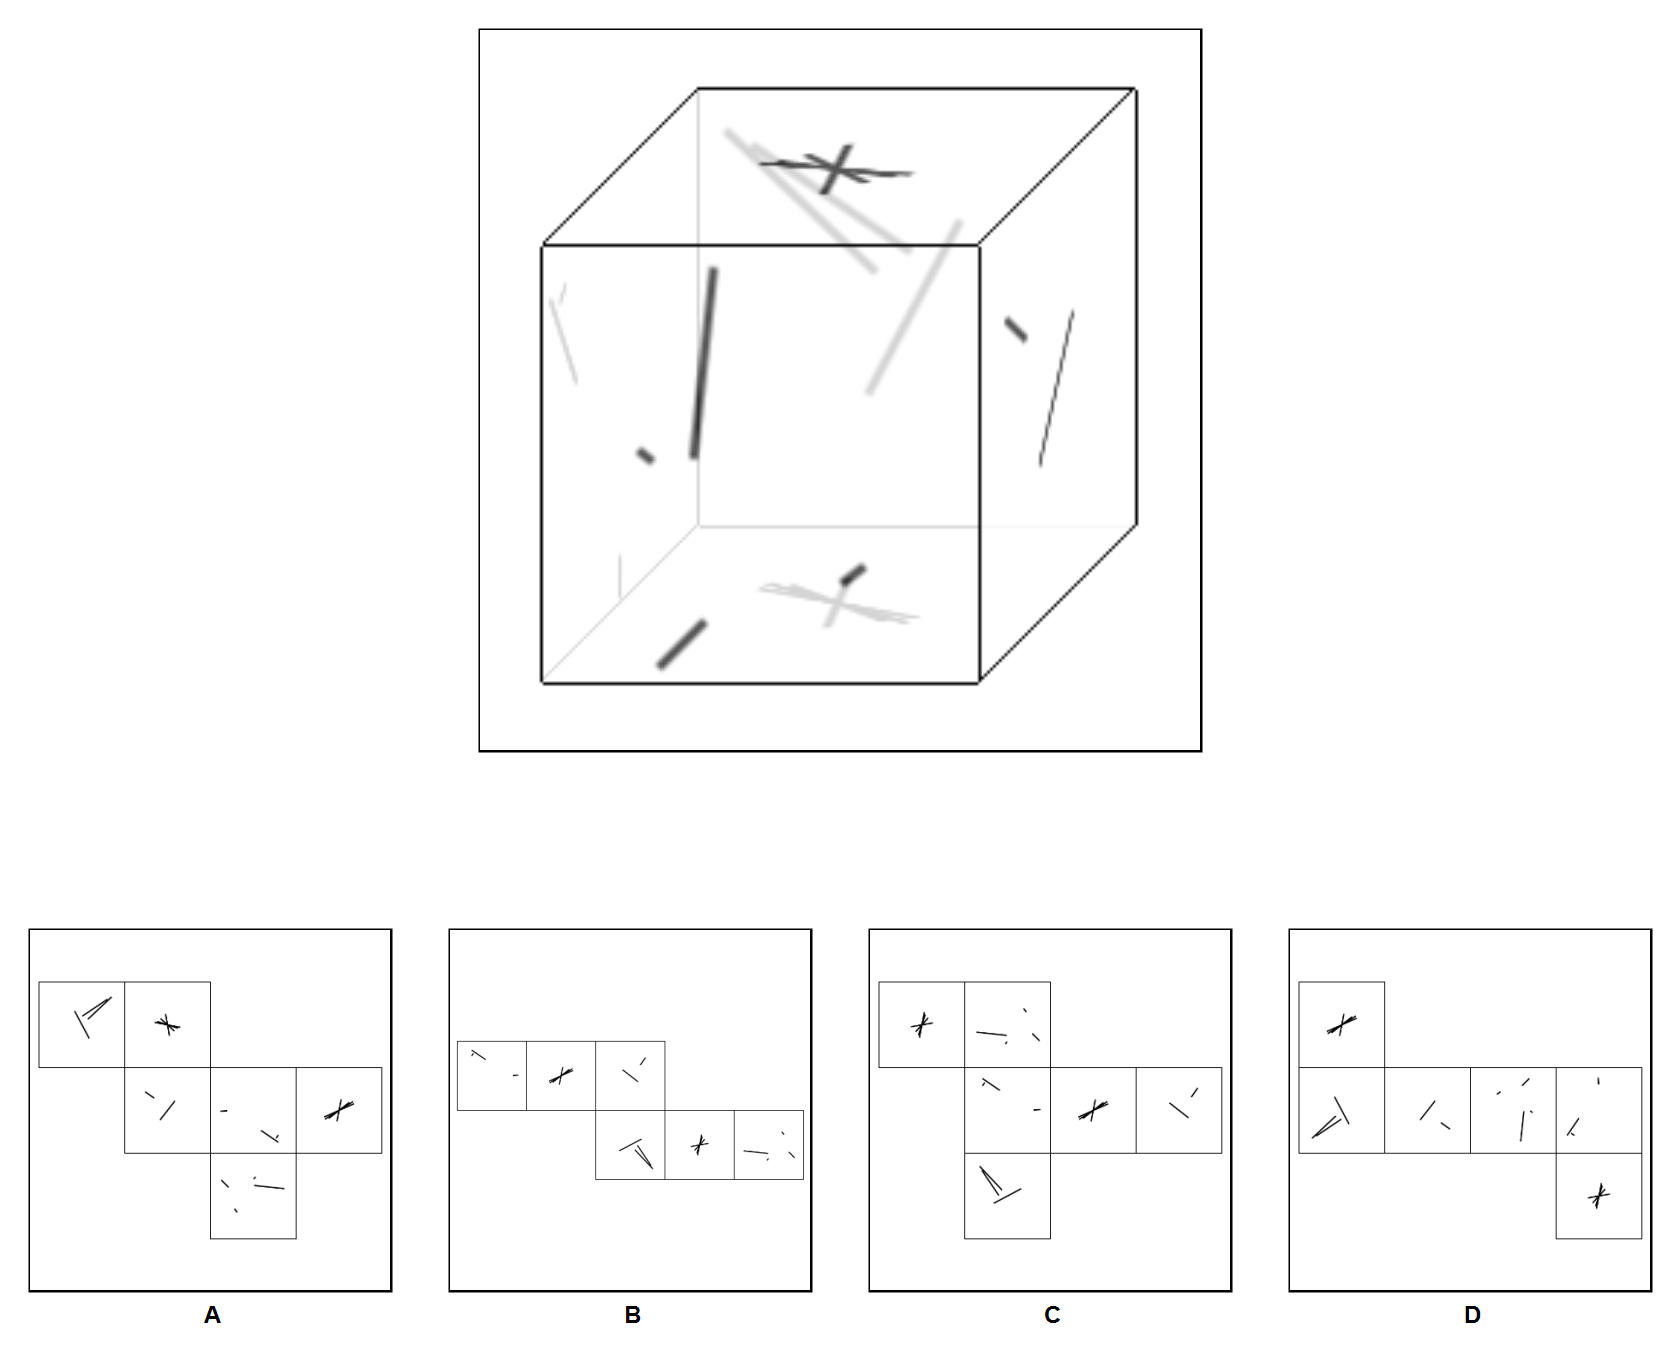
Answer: A